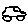
Label: car